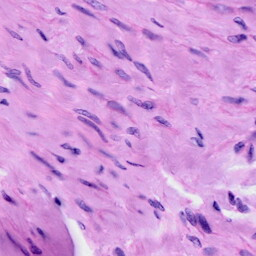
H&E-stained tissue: Cervix